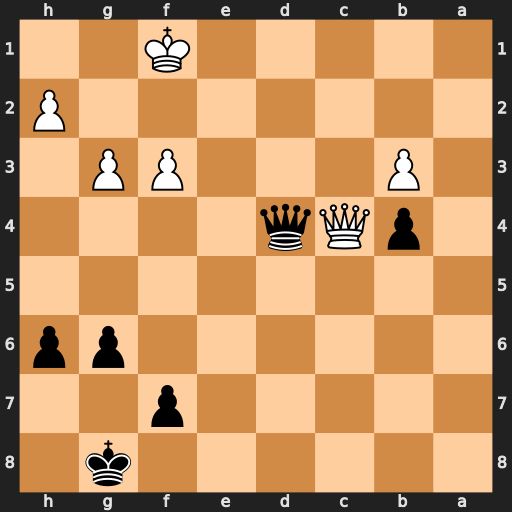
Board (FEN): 6k1/5p2/6pp/8/1pQq4/1P3PP1/7P/5K2
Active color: b
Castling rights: -
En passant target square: -
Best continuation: Qxc4+ bxc4 b3 Ke2 b2